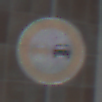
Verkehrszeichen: Ueberholverbot
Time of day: MorningAfternoon
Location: Roofed (Urban)
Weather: PartlyCloudy
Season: NotSpecified
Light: Natural